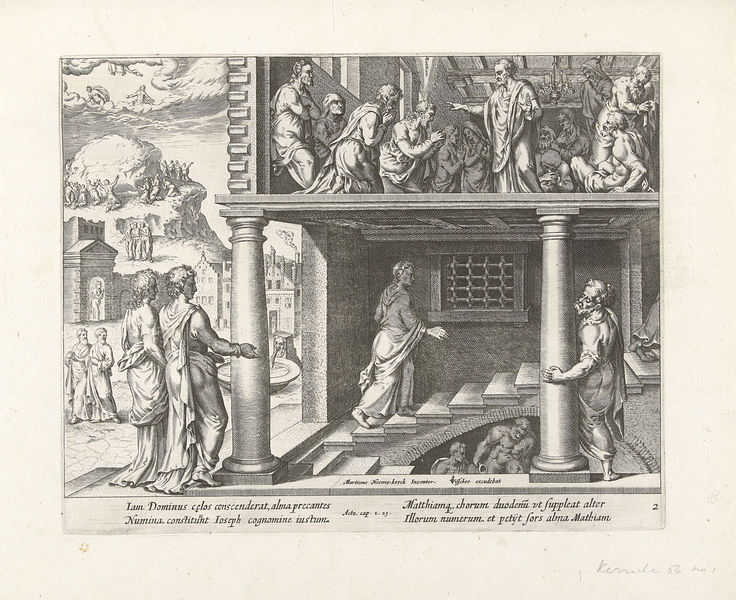
Titel: Hemelvaart van Christus en verkiezing van Mattias
Künstler: Claes Jansz. (II) Visscher
Standort: Amsterdam
Institution: Rijksmuseum
Schlagwörter: femmes, escalier, christ, antique, toge, montagne, colonne, architecture, colonnes, nuage, anges, antiquité, rome, coiffure, marches, robes, romain, grèce, cave, dorrick, scene religieuse